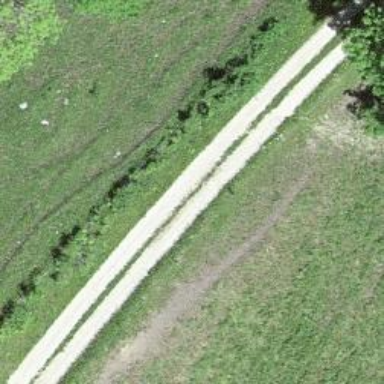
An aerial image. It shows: Track with grade2 tracktype.